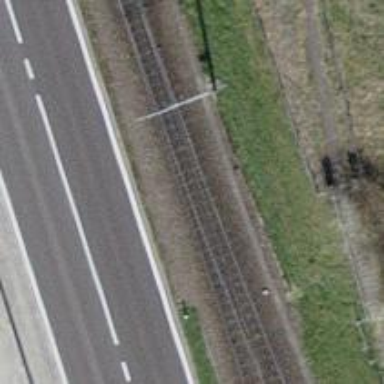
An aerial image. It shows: Railway switch.